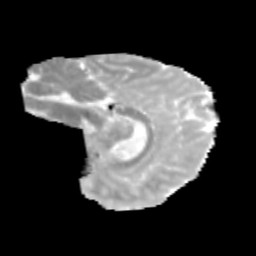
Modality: MD
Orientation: sagittal
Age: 12
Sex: male
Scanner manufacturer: siemens
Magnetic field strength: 3 T
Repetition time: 3.8 s
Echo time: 0.07 s